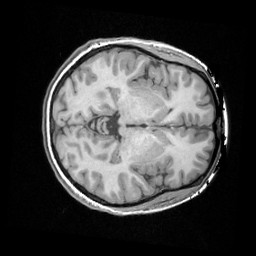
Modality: T1w
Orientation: axial
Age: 20
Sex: female
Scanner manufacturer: siemens
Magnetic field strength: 3 T
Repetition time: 1.62 s
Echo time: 0.003 s